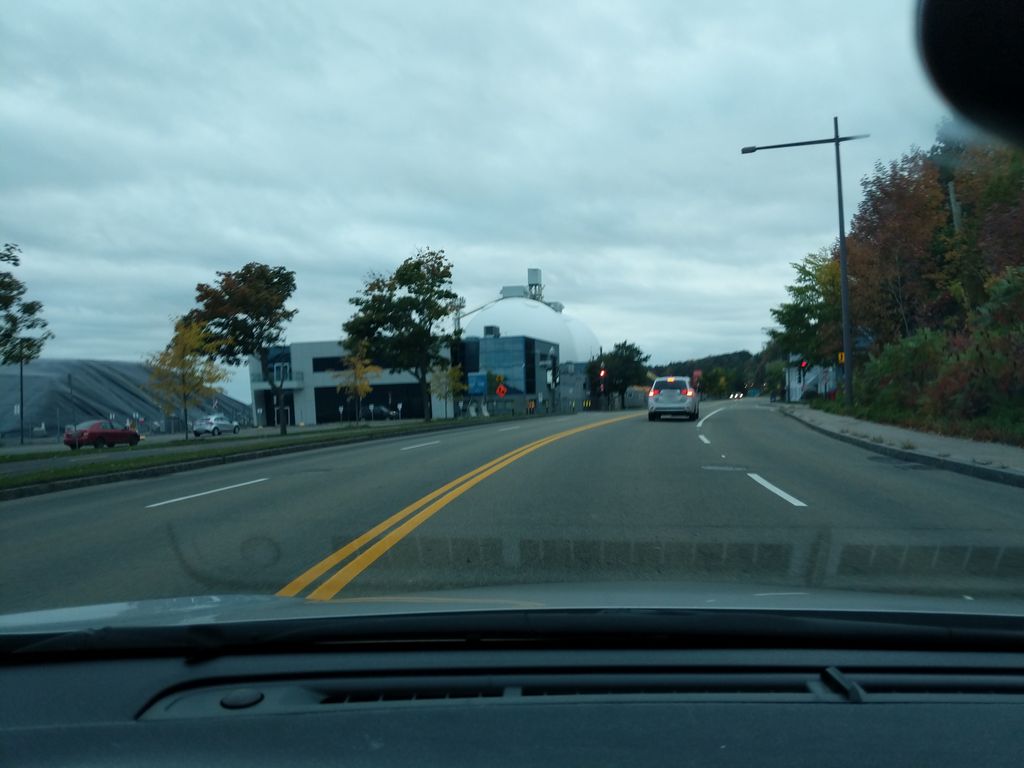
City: quebec_city